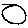
Label: circle